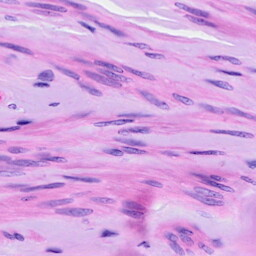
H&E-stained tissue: Ovarian